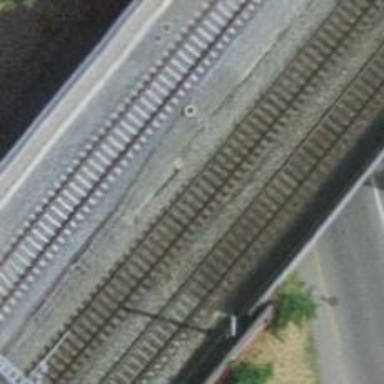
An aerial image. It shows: Railway track with contact lines for electrification.